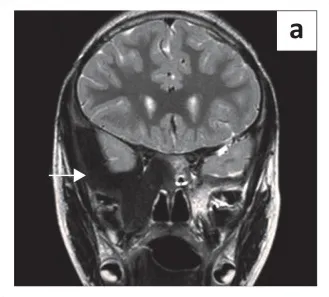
Coronal T2-weighted MRI images (a, b) confirm focal unilateral involvement of the spheno-temporal bone with homogenous hypointensity (white arrows). Associated extension into the pituitary fossa is demonstrated with minimal cranial displacement of the hypothalamic-pituitary axis. The hypothalamic-pituitary axis was otherwise normal.
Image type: radiology (mri)